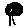
Label: tree